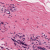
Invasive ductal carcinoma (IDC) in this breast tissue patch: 0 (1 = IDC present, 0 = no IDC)